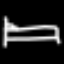
Label: bed